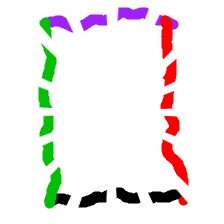
Shape: rectangle